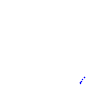
Particle: kaon